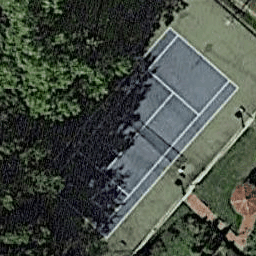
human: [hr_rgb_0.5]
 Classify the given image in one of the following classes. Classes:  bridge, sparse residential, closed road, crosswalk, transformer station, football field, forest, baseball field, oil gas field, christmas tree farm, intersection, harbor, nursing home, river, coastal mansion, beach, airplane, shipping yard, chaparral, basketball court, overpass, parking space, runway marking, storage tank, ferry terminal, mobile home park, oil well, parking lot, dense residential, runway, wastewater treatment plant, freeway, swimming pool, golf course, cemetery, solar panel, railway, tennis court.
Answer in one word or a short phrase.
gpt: tennis court